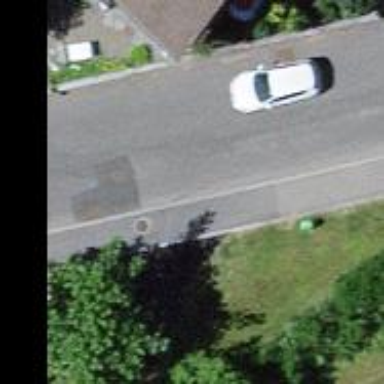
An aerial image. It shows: Unmarked road crossing.